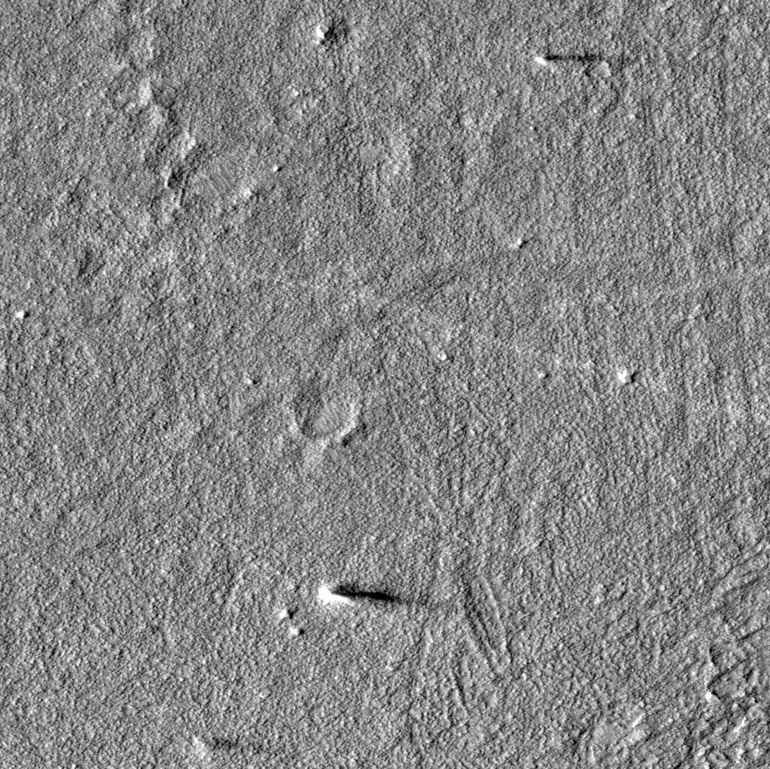
Label: dustdevil, dustdevil, dustdevil